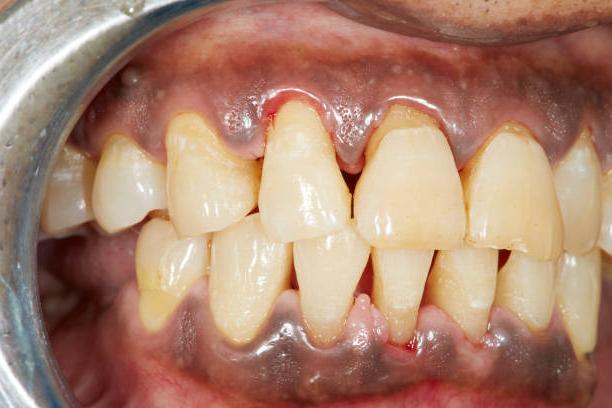
Condition: Gingivitis